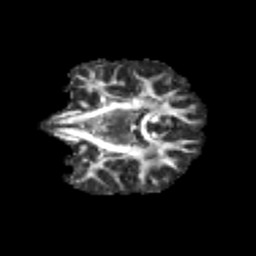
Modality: FA
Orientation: coronal
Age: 14
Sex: female
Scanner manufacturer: siemens
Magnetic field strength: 3 T
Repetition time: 3.8 s
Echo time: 0.07 s